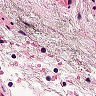
Metastatic tissue present: no